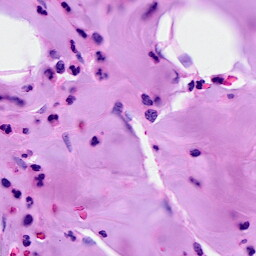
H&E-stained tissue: Breast